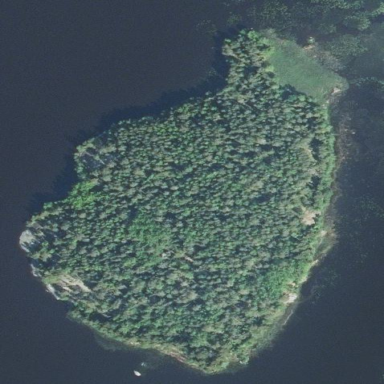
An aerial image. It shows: Island.